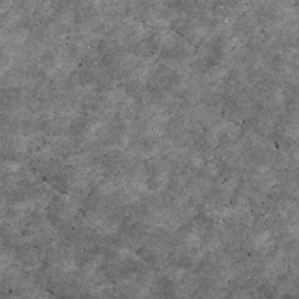
Label: non_frost